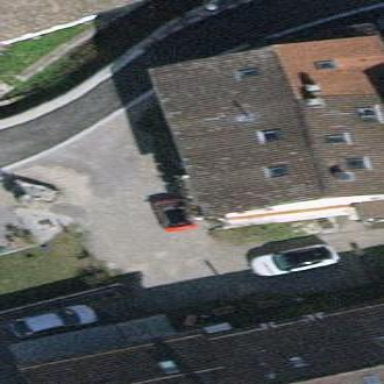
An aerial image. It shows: Terrace building.